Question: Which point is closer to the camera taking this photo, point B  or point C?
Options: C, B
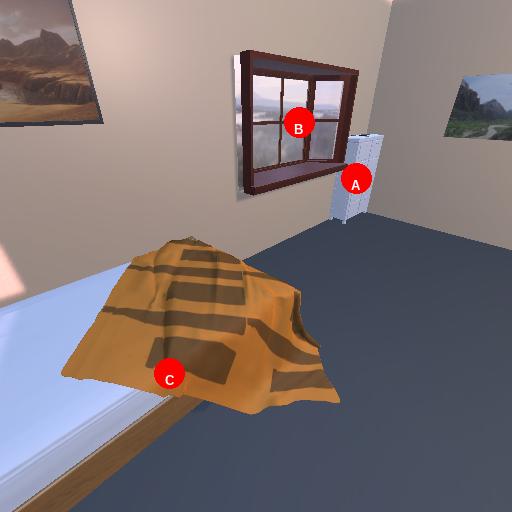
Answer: C